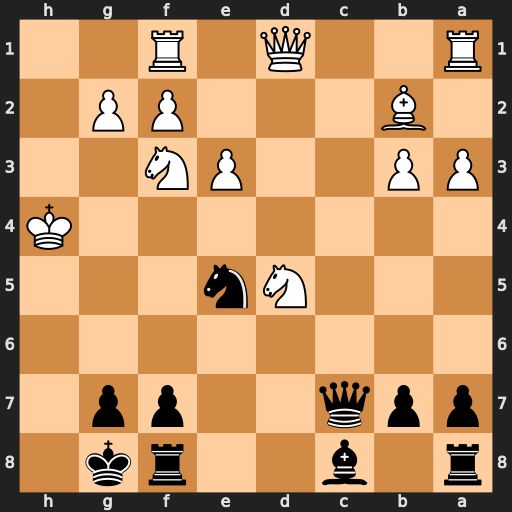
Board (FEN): r1b2rk1/ppq2pp1/8/3Nn3/7K/PP2PN2/1B3PP1/R2Q1R2
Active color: b
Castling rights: -
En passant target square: -
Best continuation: Nxf3+ Qxf3 Qh2+ Qh3 Bxh3